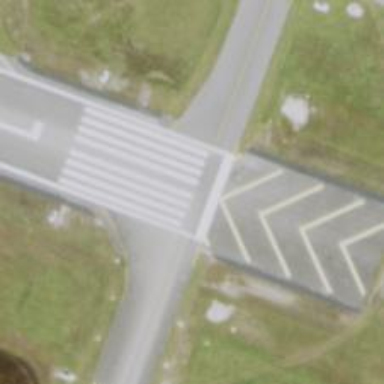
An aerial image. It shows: Runway surface made of asphalt at airport.